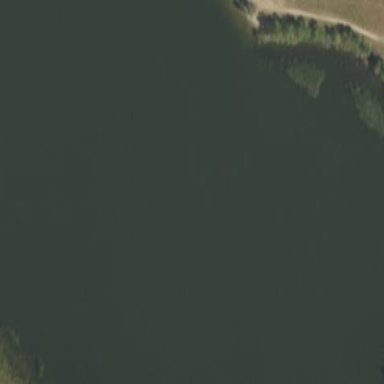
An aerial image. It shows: Beautiful lake surrounded by nature.